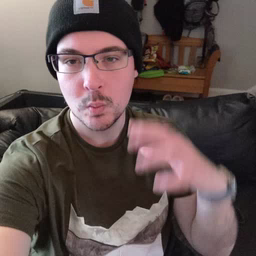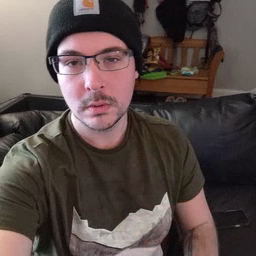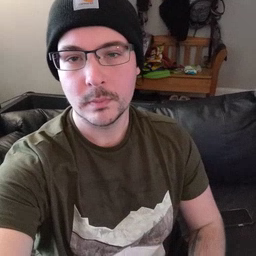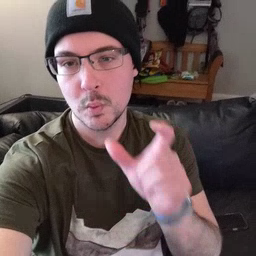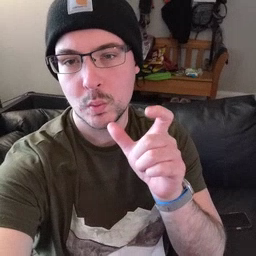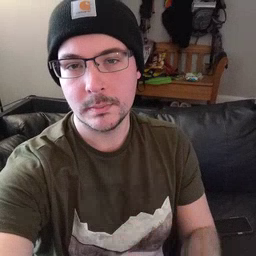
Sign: who